【题型】解答题　【知识点】立体几何　【难度】easy
如图, 某多面体的底面 $ABCD$ 为正方形, $MA \parallel PB$, $MA \perp BC$, $AB \perp PB$, $MA=1$, $AB=PB=2$.

(1) 求四棱锥 $P-ABCD$ 的体积;

(2) 求二面角 $B-PM-D$ 的平面角的正弦值.
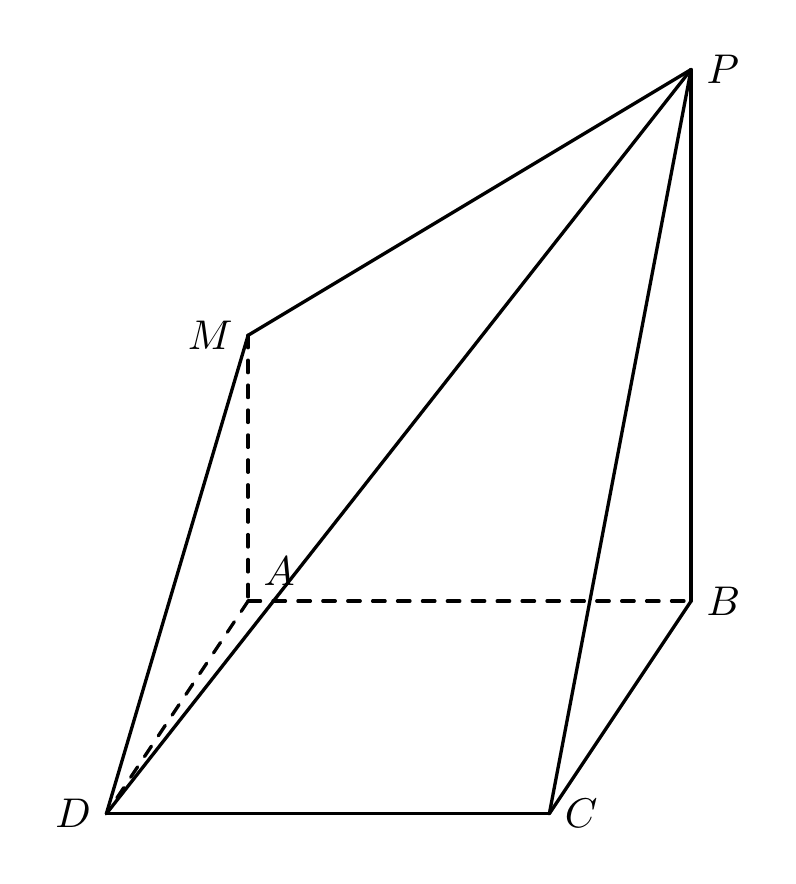
【解答】
【答案】 (1)$\frac{8}{3}$

(2)$\frac{\sqrt{30}}{6}$

【分析】 (1) 确定棱锥的底面积和高, 利用公式直接求体积;

(2) 建立空间直角坐标系, 用空间向量的方法解决问题.

【解析】 解: (1) 因为 $MA \perp BC$, $MA \parallel PB$, 所以 $PB \perp BC$,

因为 $AB \perp PB$, $AB \cap BC = B$, 所以 $PB \perp$ 平面 $ABCD$.

$V_{P-ABCD} = \frac{1}{3} S_{ABCD} \cdot PB = \frac{1}{3} \times 2 \times 2 \times 2 = \frac{8}{3}$.

(2) 因为四边形 $ABCD$ 为正方形, 所以 $AB \perp BC$, 又 $PB \perp AB$, $PB \perp BC$.

所以如图, 建立空间直角坐标系 $B-xyz$,

则 $P(0,0,2)$, $M(2,0,1)$, $D(2,2,0)$, $\overrightarrow{PD} = (2,2,-2)$, $\overrightarrow{PM} = (2,0,-1)$.

设平面 $PDM$ 的法向量为 $\vec{m} = (x,y,z)$, 则 $\begin{cases} \vec{m} \cdot \overrightarrow{PD} = 0 \\ \vec{m} \cdot \overrightarrow{PM} = 0 \end{cases}$, 即 $\begin{cases} 2x + 2y - 2z = 0 \\ 2x - z = 0 \end{cases}$.

令 $z=2$, 则 $x=1$, $y=1$. 于是 $\vec{m} = (1,1,2)$. 所以, 平面 $PDM$ 的一个法向量为 $\vec{m} = (1,1,2)$.

又平面 $PBAM$ 的一个法向量为 $\vec{n} = (0,1,0)$,

设二面角 $B-PM-D$ 的平面角为 $\theta$, 所以 $|\cos\theta| = |\cos\langle\vec{m}, \vec{n}\rangle| = \frac{|\vec{m} \cdot \vec{n}|}{|\vec{m}||\vec{n}|} = \frac{\sqrt{6}}{6}$.

所以, 二面角 $B-PM-D$ 的平面角的正弦值为 $\frac{\sqrt{30}}{6}$.
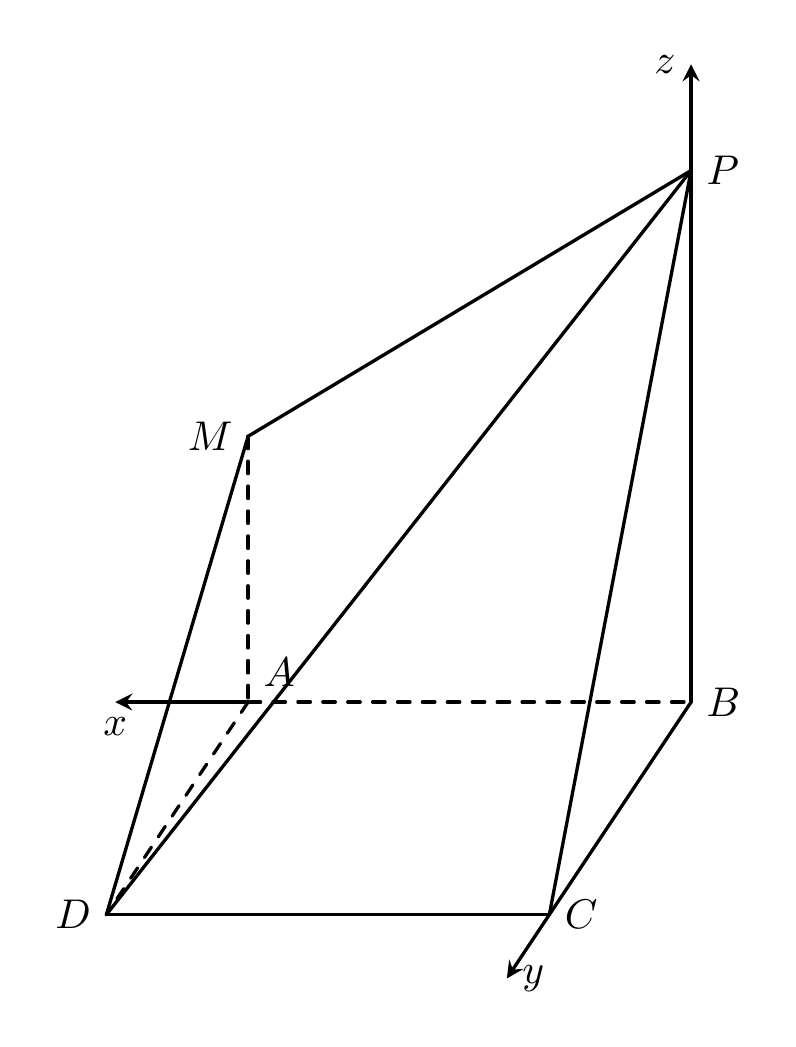